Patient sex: F
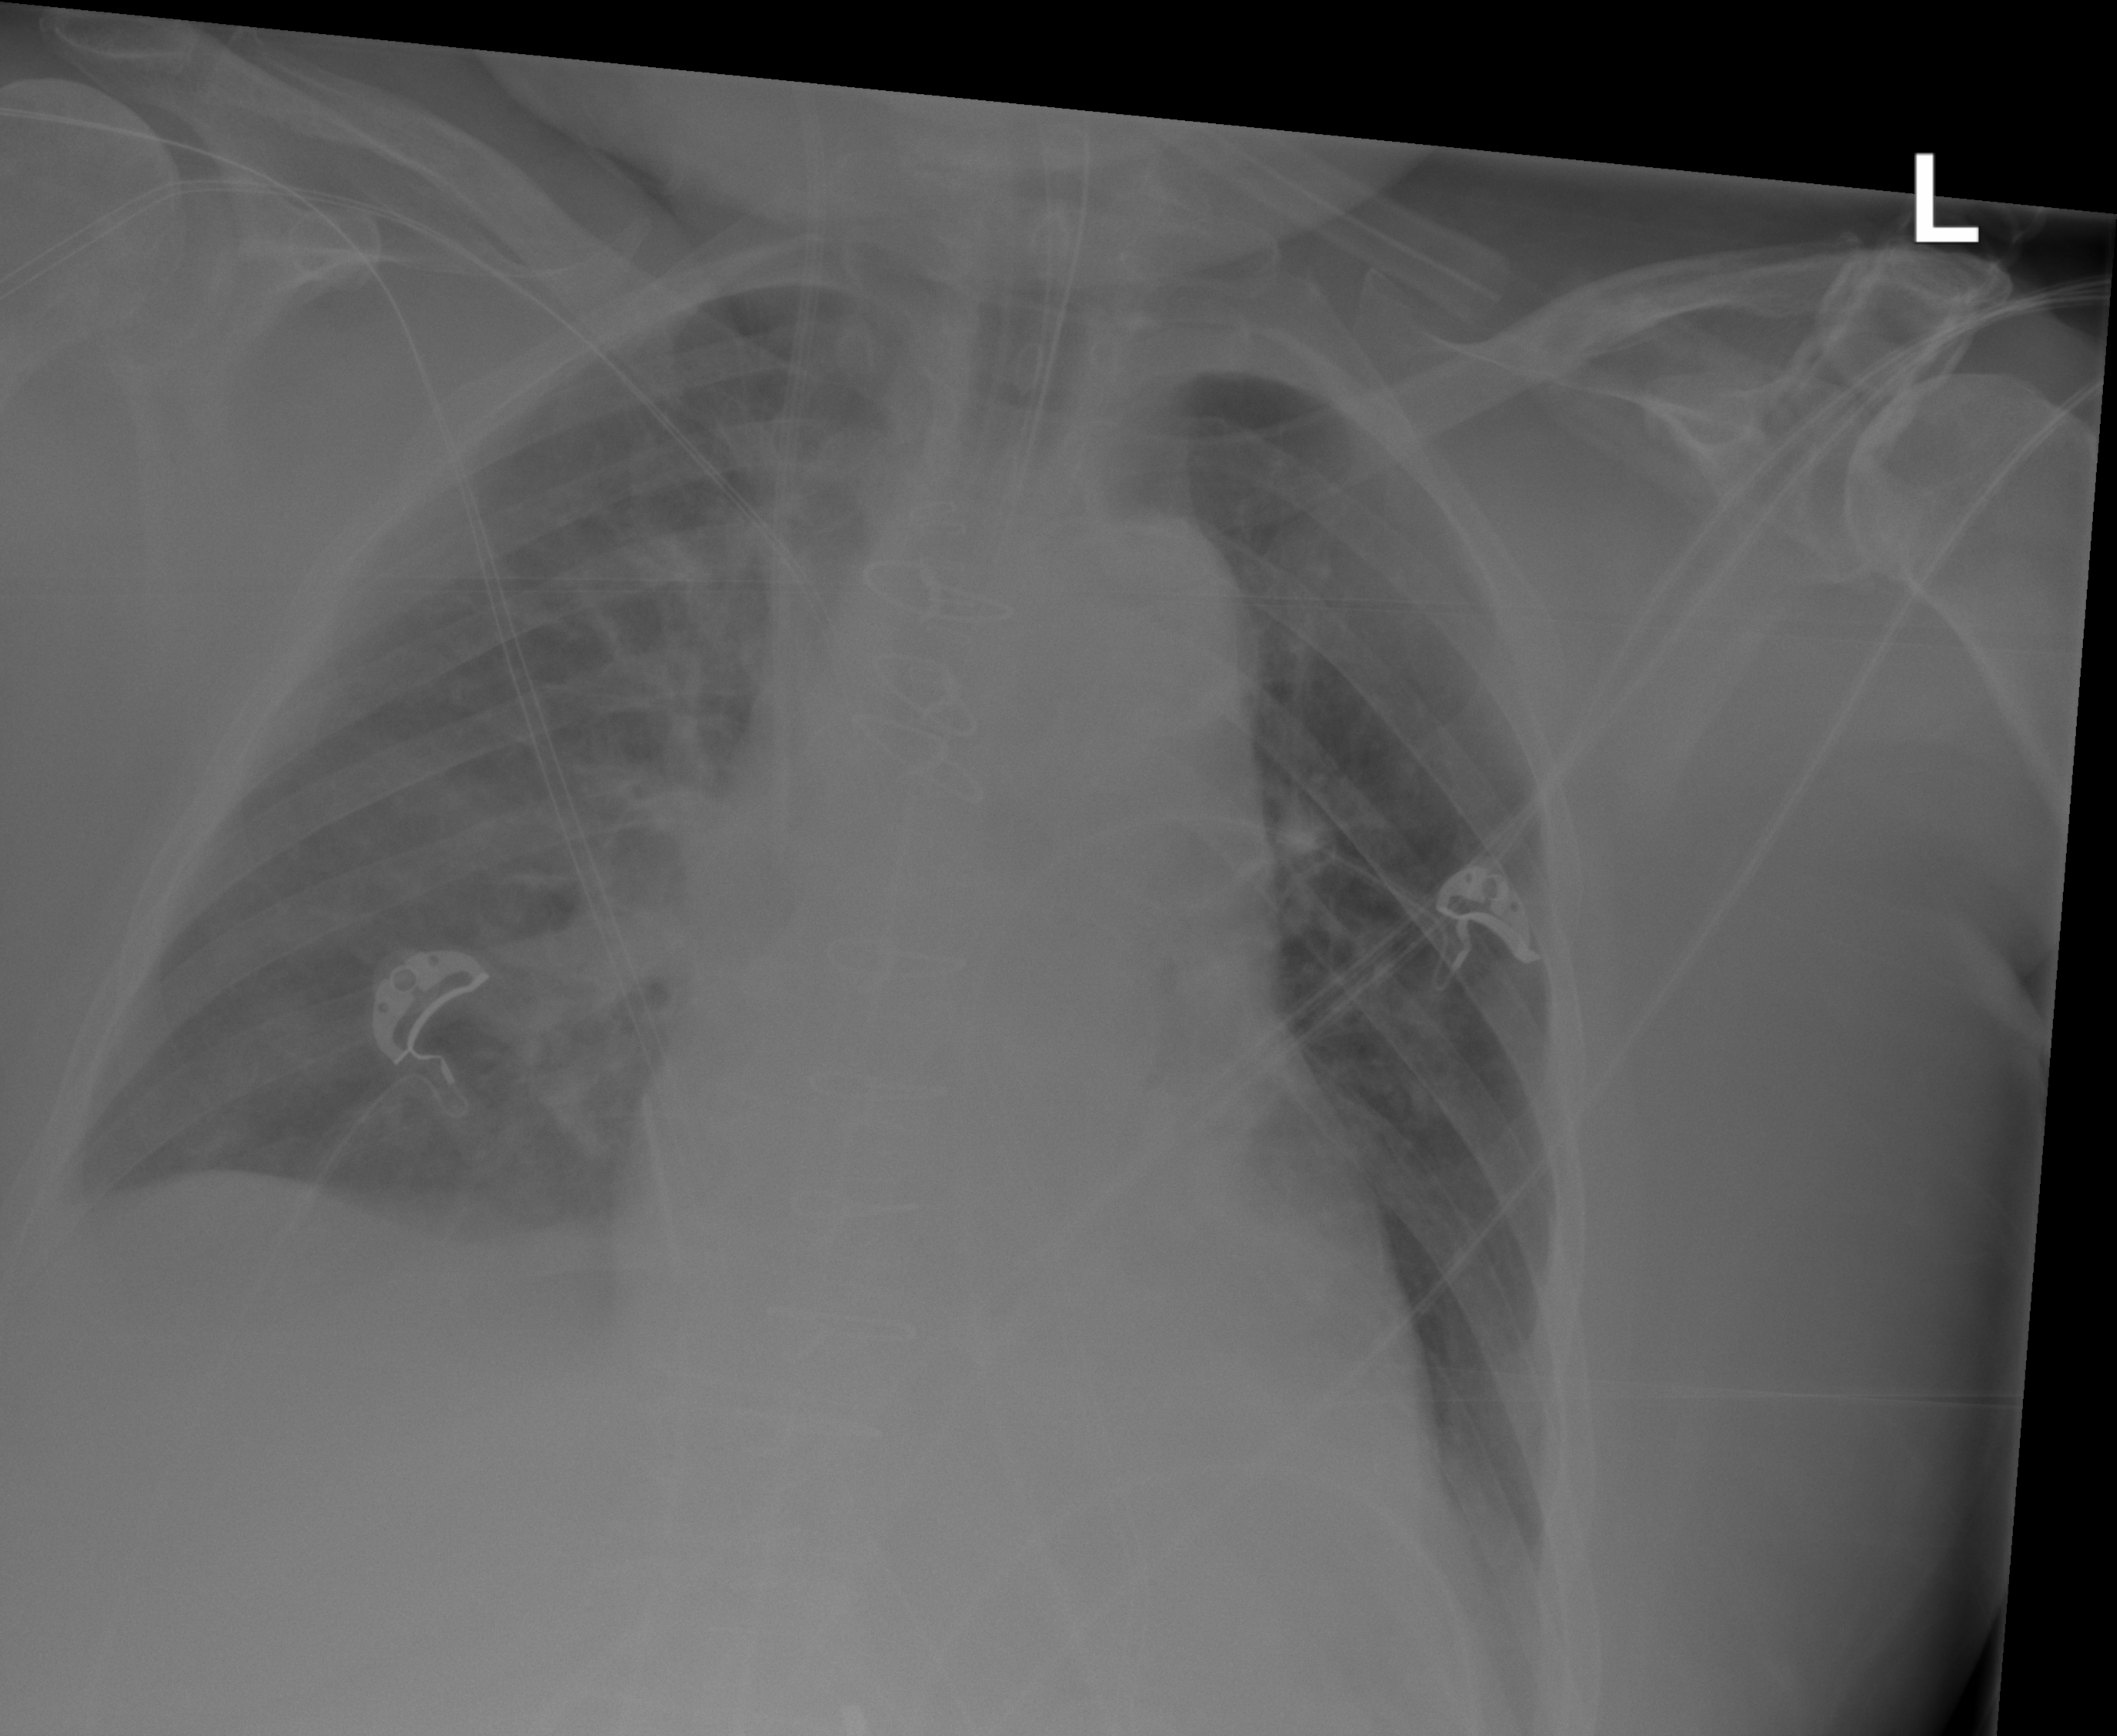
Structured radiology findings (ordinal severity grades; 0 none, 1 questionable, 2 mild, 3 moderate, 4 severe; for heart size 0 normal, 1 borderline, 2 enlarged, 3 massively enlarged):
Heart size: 2
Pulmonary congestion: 2
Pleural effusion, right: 2
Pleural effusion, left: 0
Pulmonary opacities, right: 0
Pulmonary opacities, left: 0
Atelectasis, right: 0
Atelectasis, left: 0